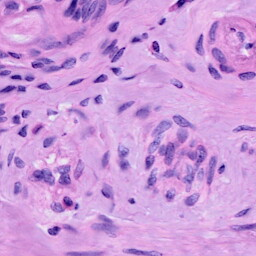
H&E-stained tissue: Cervix